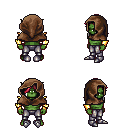
a pixel art fantasy rpg character, male body template, orc, green skin, gold arm armor, metal pants, ruby red loose hair, cloth hood, metal boots, four views (front, back, left, right), 2x2 character sprite sheet, small pixel art, hard edges, no anti-aliasing